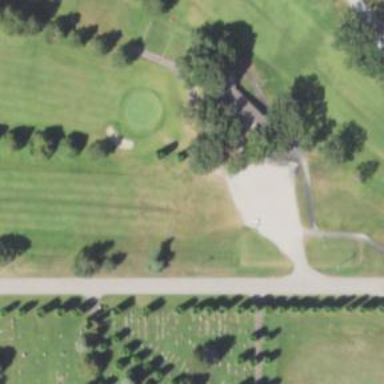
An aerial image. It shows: Golf cartpath service road with grade1 asphalt surface.